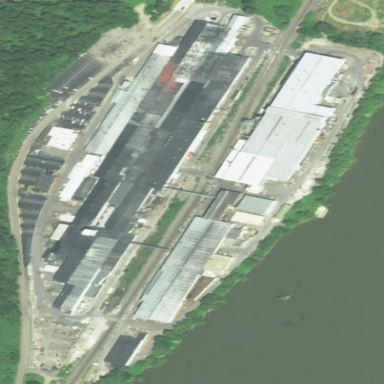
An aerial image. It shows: Industrial area.